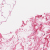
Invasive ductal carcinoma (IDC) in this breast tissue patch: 0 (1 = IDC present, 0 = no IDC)